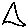
Label: triangle